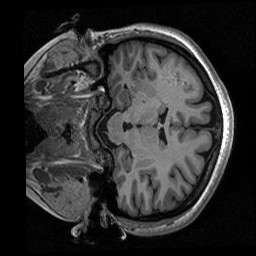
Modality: T1w
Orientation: coronal
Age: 21
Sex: female
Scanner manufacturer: siemens
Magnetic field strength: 3 T
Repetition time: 2.53 s
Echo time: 0.00267 s